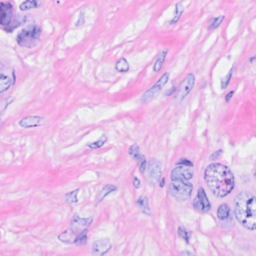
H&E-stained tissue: Breast